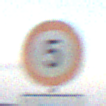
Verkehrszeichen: Geschwindigkeit5
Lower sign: HinweisDurchSinnbild16
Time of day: SunriseSunset
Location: Outdoor (Nature)
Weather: PartlyCloudy
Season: NotSpecified
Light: Natural